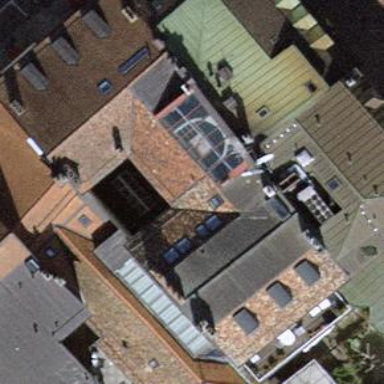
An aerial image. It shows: Building with gabled roof made of roof tiles. The roof is oriented across the structure.